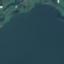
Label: SeaLake